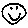
Label: smiley face